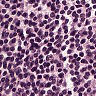
Metastatic tissue present: no